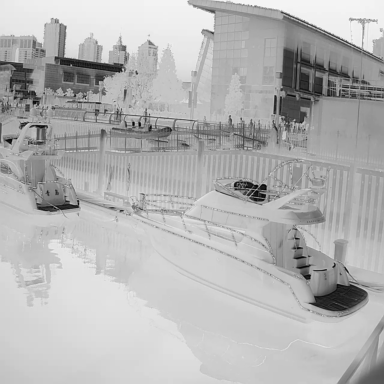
There are three canoes in the infrared image.